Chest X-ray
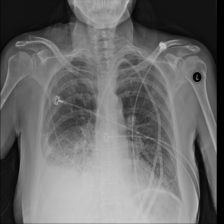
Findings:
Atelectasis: negative
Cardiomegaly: negative
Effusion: positive
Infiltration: negative
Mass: negative
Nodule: negative
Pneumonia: negative
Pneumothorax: negative
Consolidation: negative
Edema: positive
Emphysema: negative
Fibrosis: negative
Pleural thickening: negative
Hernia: negative